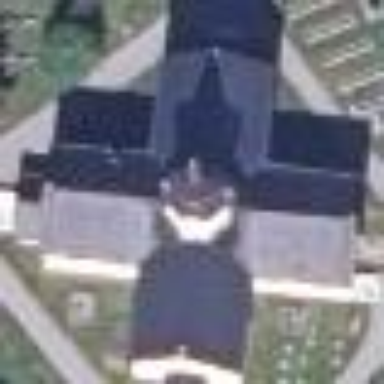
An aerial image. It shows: Church which is place of worship.